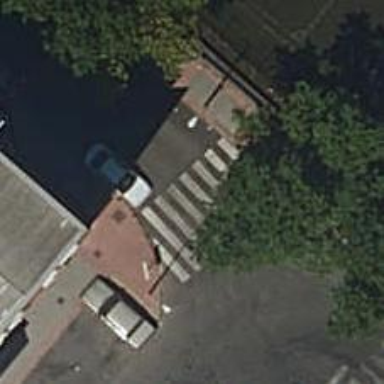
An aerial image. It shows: Footway crossing with marked asphalt surface.